Question: I have two divs horizontally aligned that will wrap (their size gets smaller until the wrapping occurs at some point) when resizing the browser window. The problem is that these two divs won't automatically fill the gap they leave behind
Both have width 48 %, min-width 400px and are floated to left in a div container
Example
DIVCONTAINER
DIV1 ==> There's huge space on the right side because div1 won't auto-stretch after wrapping
DIV2 ==> There's huge space on the right side because div2 won't auto-stretch after wrapping
Is div auto-stretch even possible when wrapping takes place with resizing?
EDIT:
Here's a demonstration of the problem
<URL>
'''
<div class="wrapper">
<div class="div1"></div>
<div class="div2"></div>
</div>
.div1, .div2 {float: left; width: 50%; min-width: 400px; height: 100px;}
.div1 {background:red;}
.div2 {background:blue;}
'''

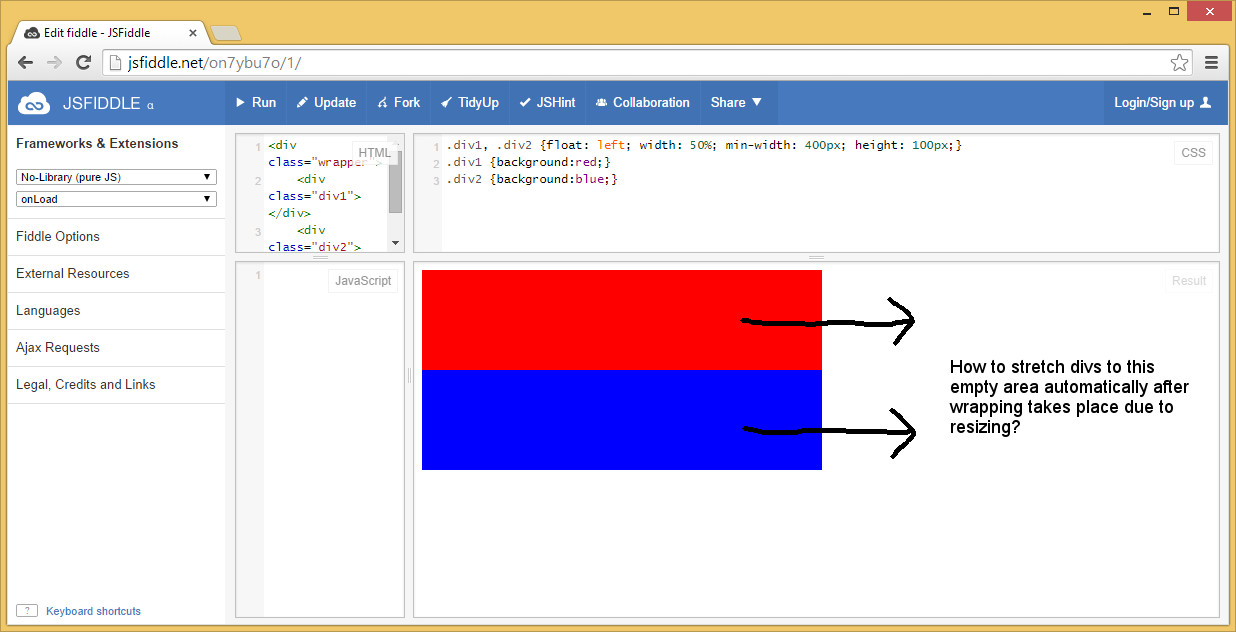
Answer: Floated divs will not be able to dynamically occupy the remaining width of a container - they are no longer part of the normal layout of the document.
You can achieve what you're looking for by removing your floats, and then using
- -
<URL> will guide you in the correct direction for the flexbox solution.